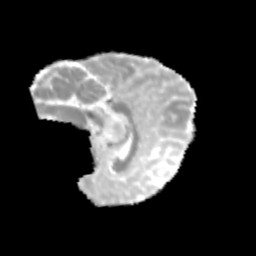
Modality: MD
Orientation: sagittal
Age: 10
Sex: male
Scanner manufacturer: siemens
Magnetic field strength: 3 T
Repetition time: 3.8 s
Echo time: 0.07 s